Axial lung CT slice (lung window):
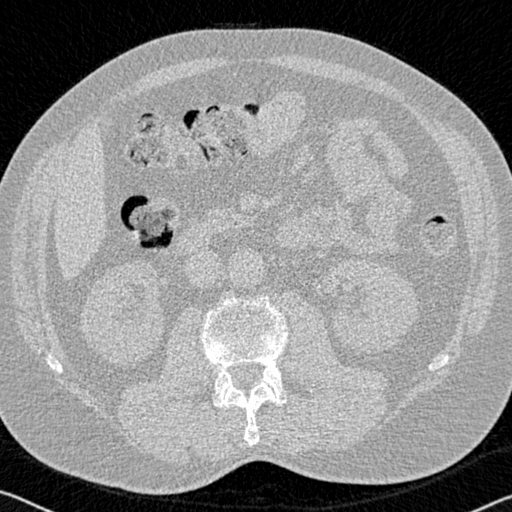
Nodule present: no